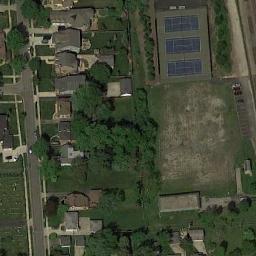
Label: tennis_court